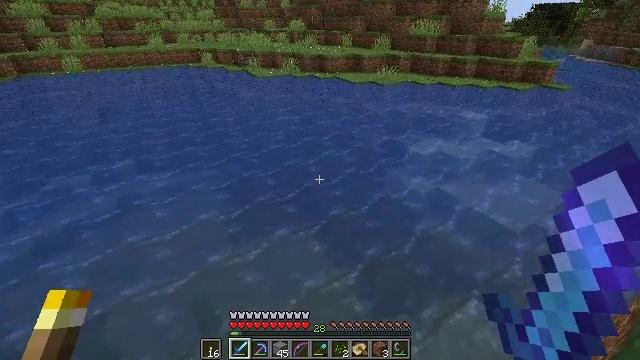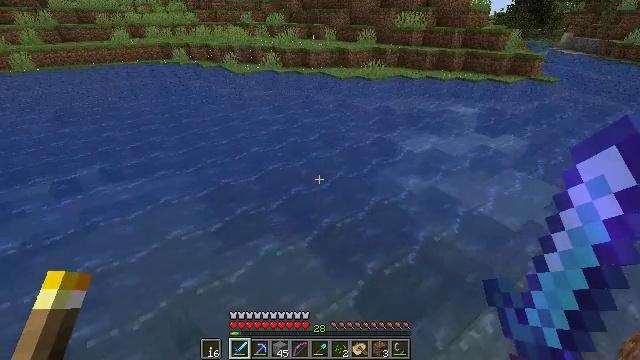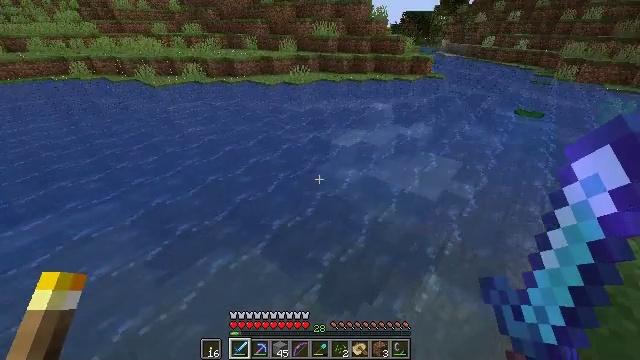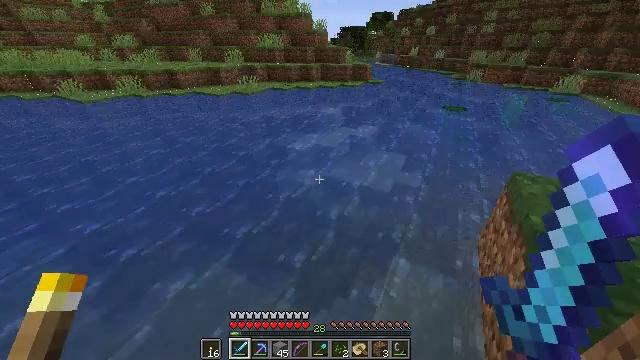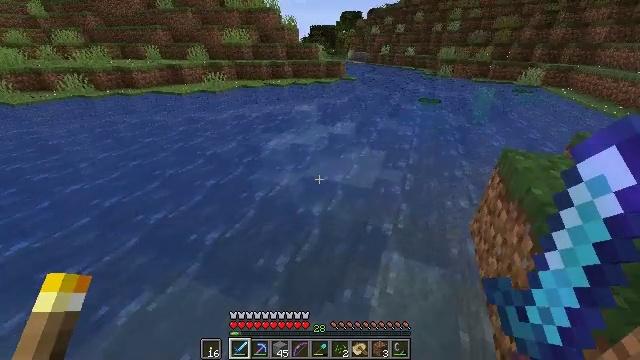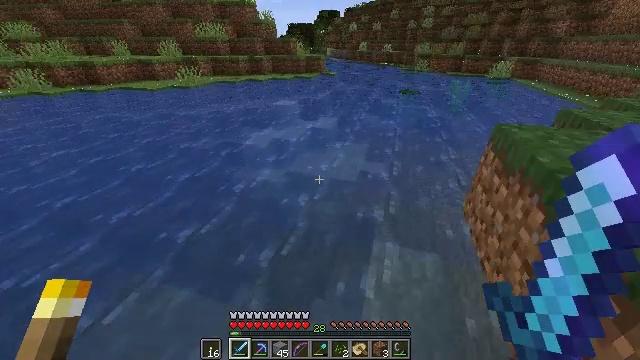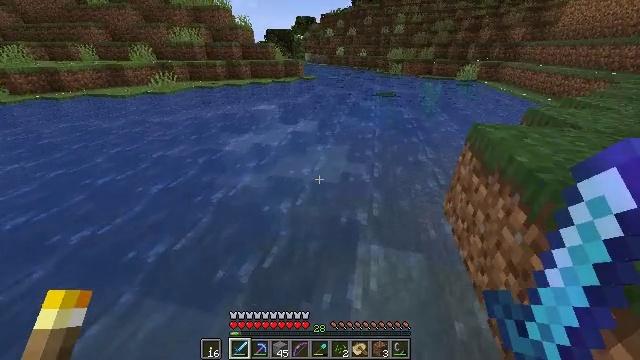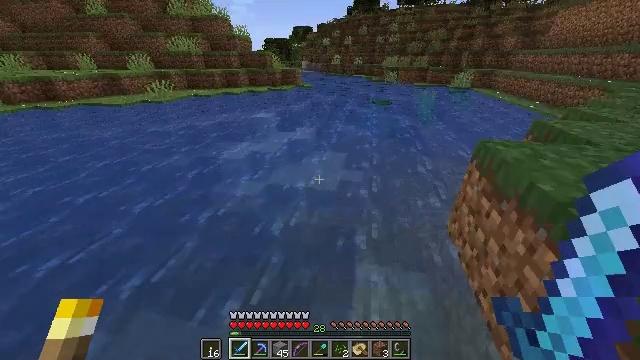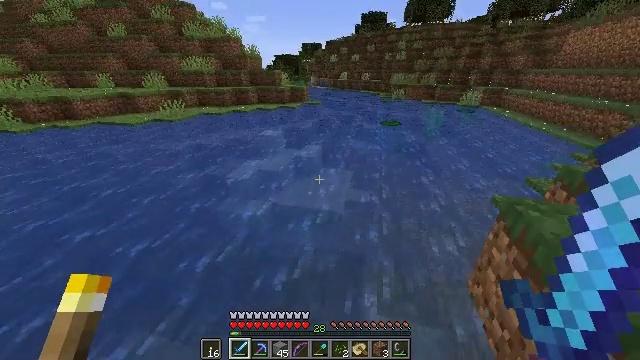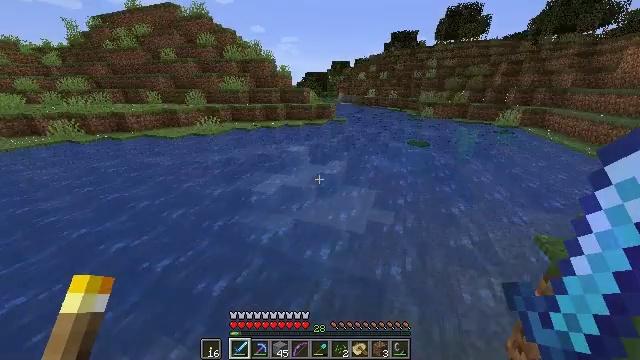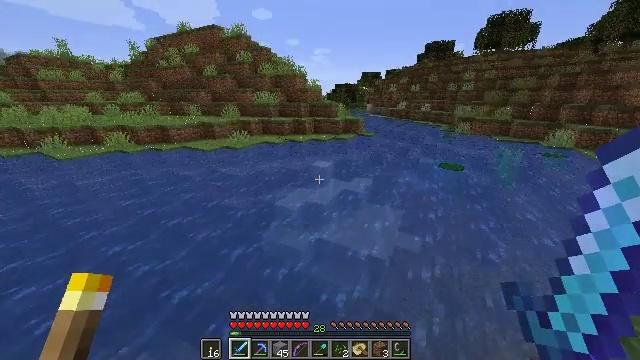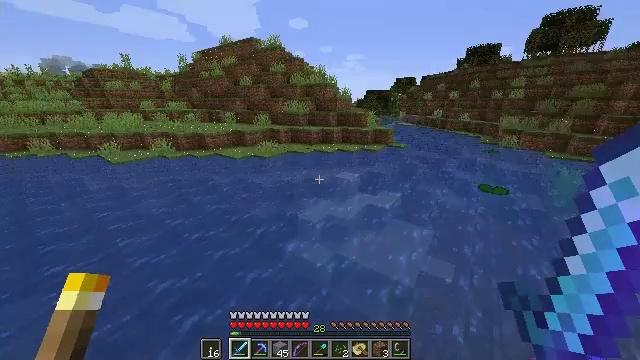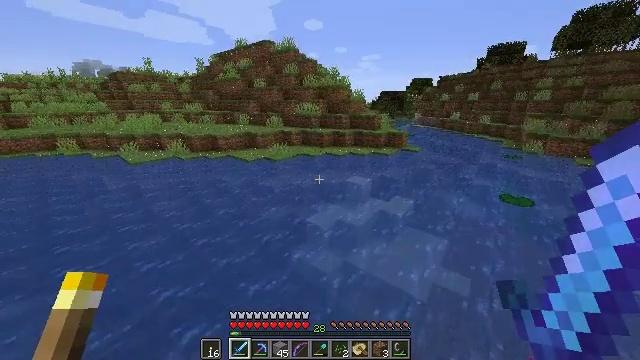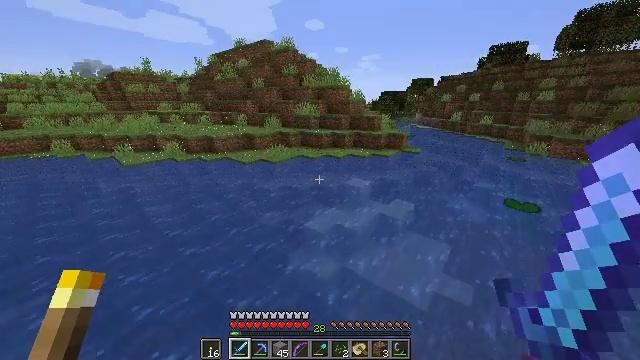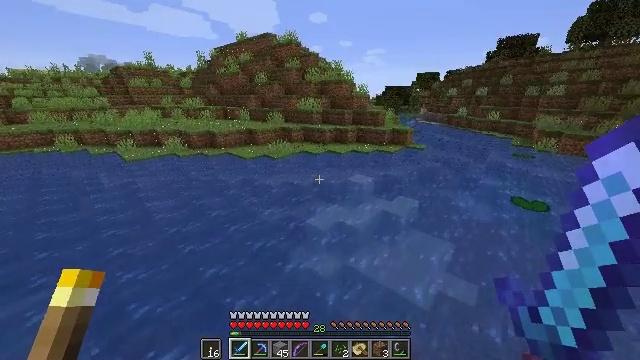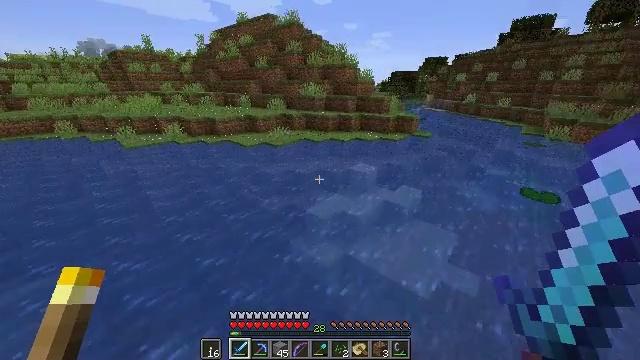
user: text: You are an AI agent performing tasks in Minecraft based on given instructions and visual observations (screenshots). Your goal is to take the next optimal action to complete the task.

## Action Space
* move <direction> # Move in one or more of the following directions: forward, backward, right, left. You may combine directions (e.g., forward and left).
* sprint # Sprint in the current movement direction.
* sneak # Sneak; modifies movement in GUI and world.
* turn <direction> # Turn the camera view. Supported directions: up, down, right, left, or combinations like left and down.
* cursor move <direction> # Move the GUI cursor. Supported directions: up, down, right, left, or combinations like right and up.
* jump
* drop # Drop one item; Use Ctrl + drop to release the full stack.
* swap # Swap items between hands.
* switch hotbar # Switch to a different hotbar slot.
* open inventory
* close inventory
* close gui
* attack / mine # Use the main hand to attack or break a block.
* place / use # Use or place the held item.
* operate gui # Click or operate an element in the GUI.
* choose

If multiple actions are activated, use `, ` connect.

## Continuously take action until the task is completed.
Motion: motion action
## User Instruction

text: Break the sand block.
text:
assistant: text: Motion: move forward, sprint, turn right
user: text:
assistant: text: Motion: move forward and move right, sprint, turn right
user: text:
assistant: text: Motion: move forward and move right, sprint, turn right and up
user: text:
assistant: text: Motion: move forward and move right, sprint, turn right
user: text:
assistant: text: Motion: move forward and move right, sprint, turn right
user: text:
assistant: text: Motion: move forward and move right, sprint, turn right
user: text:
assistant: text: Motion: move forward, sprint, turn up
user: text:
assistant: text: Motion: move forward, sprint, turn left and up, jump
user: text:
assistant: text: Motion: move forward, sprint, turn left and up, jump
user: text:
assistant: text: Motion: move forward, sprint, turn left and up, jump
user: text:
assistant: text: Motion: move forward, sprint, turn left and up, jump
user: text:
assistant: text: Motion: move forward, sprint, turn left, jump
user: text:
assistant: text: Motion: move forward, sprint, jump
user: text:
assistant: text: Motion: move forward, sprint, turn down
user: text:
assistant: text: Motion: move forward, sprint, turn down
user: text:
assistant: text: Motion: move forward, sprint, turn right and down
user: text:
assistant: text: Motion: move forward, sprint, turn down
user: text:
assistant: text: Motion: move forward, sprint, turn down
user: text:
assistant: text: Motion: move forward, sprint, turn down
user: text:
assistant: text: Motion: move forward, sprint, turn down
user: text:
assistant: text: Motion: move forward, sprint
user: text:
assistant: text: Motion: move forward, sprint, turn right and up
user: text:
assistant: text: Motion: move forward, sprint, turn right and up
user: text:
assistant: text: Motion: move forward, sprint, turn up
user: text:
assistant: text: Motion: move forward, sprint, turn up
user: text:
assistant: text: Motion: move forward, sprint, turn up
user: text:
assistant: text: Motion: move forward, sprint, turn up
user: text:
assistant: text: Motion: move forward, sprint, turn left and up
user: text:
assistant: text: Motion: move forward, sprint, turn left and up
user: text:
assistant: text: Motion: move forward, sprint, turn up